Question: Count the number of objects in the diagram.
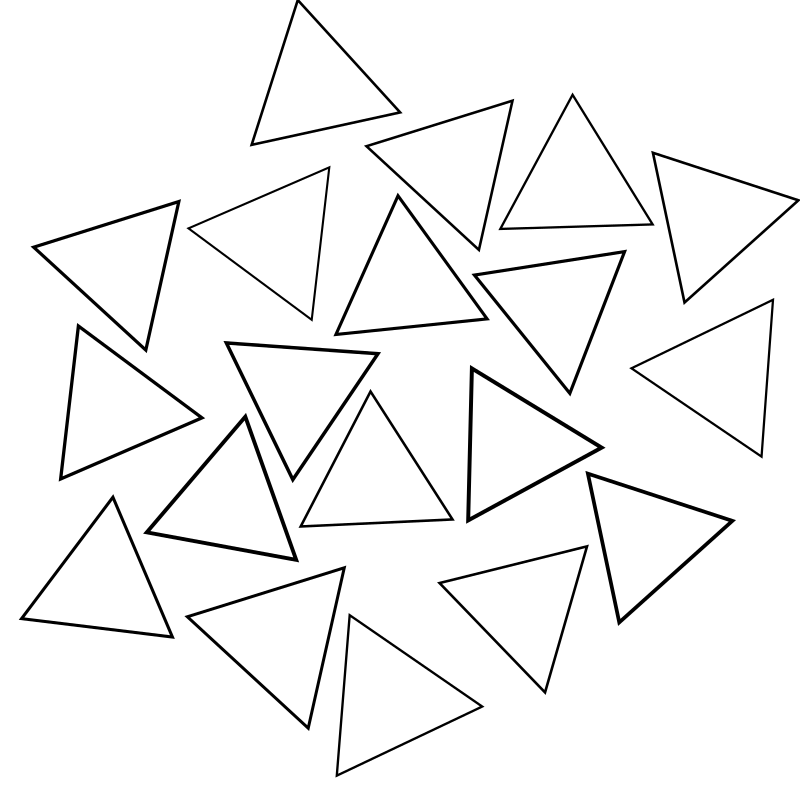
Answer: 19